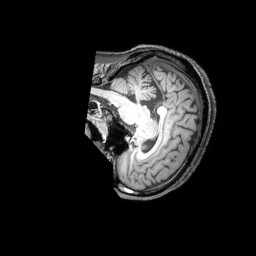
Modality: T1w
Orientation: sagittal
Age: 39
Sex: male
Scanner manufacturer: philips
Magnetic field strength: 3 T
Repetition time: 0.009843 s
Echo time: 0.004597 s